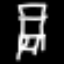
Label: chair